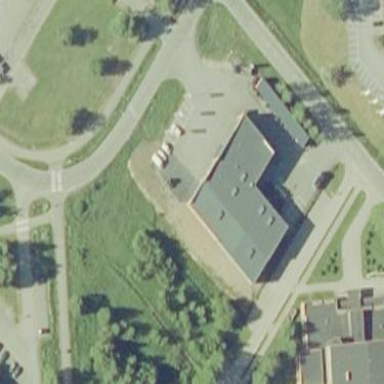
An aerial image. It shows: Parking area.